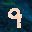
Label: 9